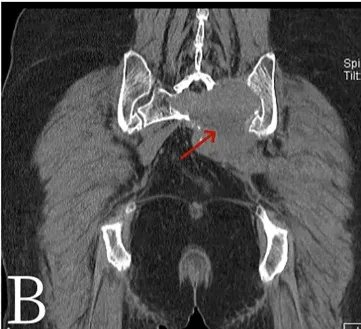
Female, 67 years old, primary sacral synovial sarcoma. (B) Coronal CT. . Were visible within the vertebrae, and the boundary between the mass and the anterior sacral blood vessels and rectum was unclear.
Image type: radiology (ct)